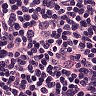
Metastatic tissue present: yes